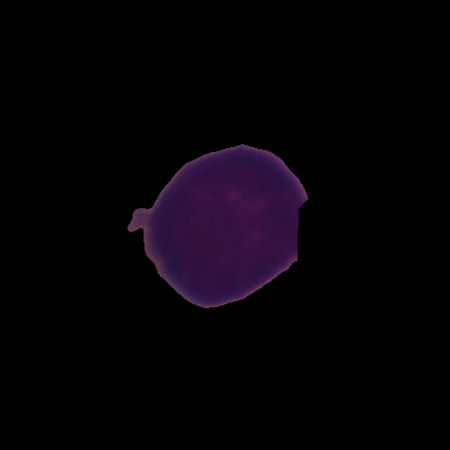
Label: healthy